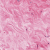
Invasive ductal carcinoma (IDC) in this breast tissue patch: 0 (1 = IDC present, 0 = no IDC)